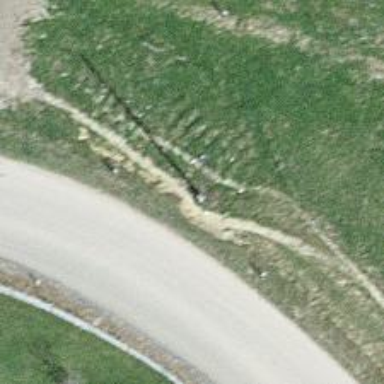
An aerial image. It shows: Minor power line.